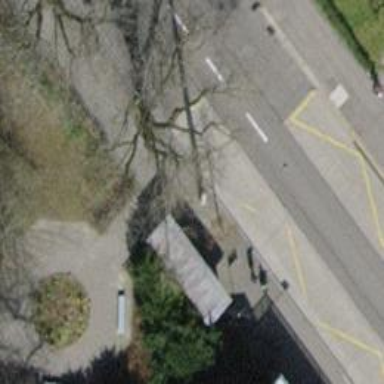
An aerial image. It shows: Footway with fine gravel surface.